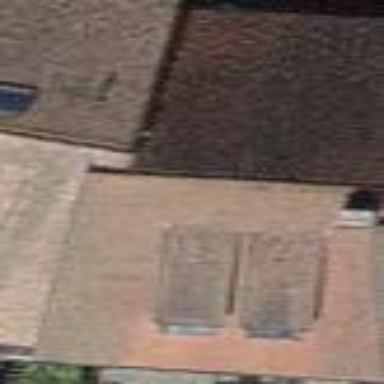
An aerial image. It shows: Terrace building.